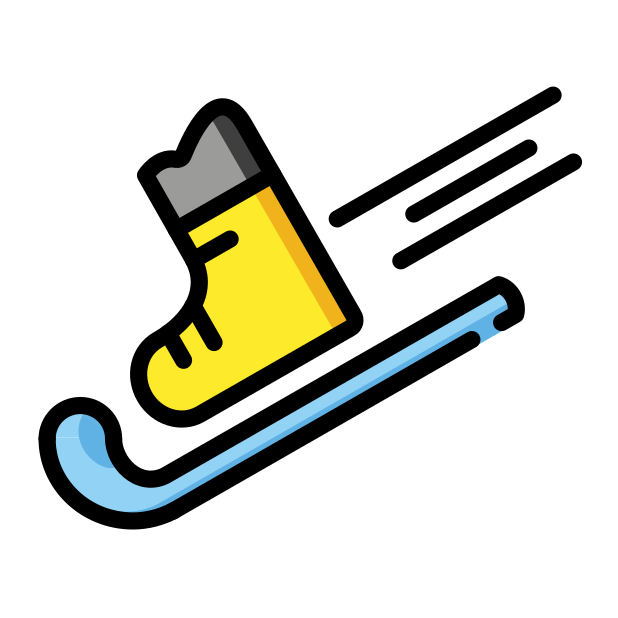
Emoji: 🎿
Name: ski and ski boot
Unicode: 0x1f3bf